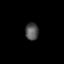
Tissue: prostate
Cell type: Fibroblasts
Senescence score: 0.8073
Nuclear area (px): 223
Mean DAPI intensity: 82.722